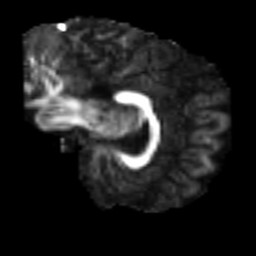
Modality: FA
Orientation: sagittal
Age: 23
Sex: female
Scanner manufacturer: siemens
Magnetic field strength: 3 T
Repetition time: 2.3 s
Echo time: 0.085 s